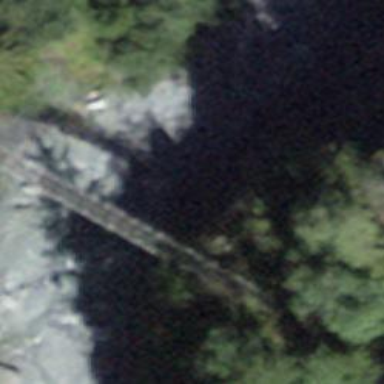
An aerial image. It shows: Path bridge made of ground surface.